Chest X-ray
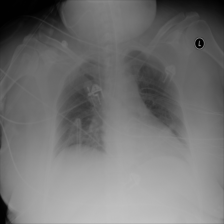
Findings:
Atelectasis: negative
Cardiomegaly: negative
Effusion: negative
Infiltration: negative
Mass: negative
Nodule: negative
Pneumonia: negative
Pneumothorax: negative
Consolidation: negative
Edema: negative
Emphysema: negative
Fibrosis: negative
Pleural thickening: negative
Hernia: negative